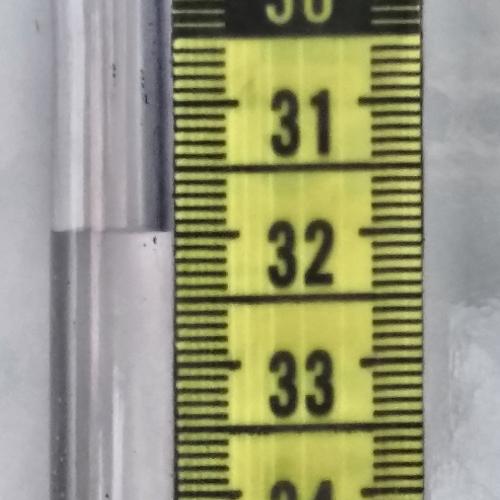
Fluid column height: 32.0 cm